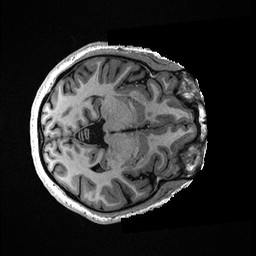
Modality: T1w
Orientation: axial
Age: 34
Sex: female
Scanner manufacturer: ge
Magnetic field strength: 3 T
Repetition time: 0.006952 s
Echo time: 0.00292 s